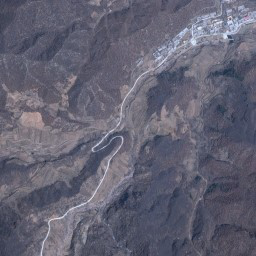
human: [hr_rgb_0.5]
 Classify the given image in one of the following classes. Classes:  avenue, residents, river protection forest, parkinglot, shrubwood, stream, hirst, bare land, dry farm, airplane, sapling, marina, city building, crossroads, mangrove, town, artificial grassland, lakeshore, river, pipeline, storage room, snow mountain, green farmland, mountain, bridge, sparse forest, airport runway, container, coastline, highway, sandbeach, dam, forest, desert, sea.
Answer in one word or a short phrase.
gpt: mountain